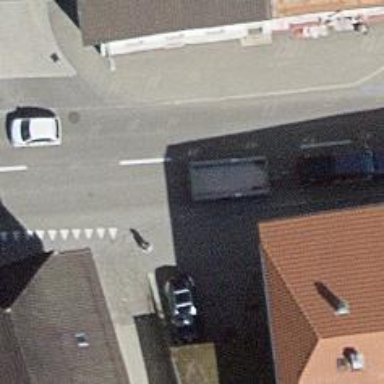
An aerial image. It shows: Zebra crossing on the road.